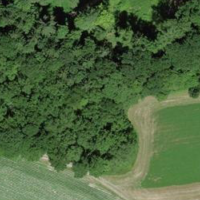
EUNIS habitat code: 44
Species observed at this site:
Impatiens parviflora